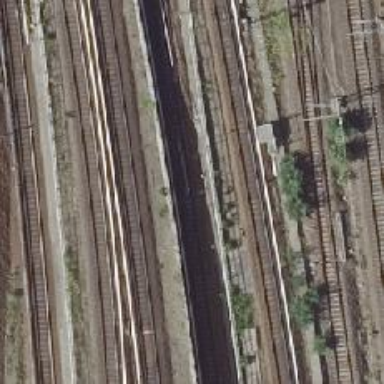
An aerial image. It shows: Railway switch with outer curved design.